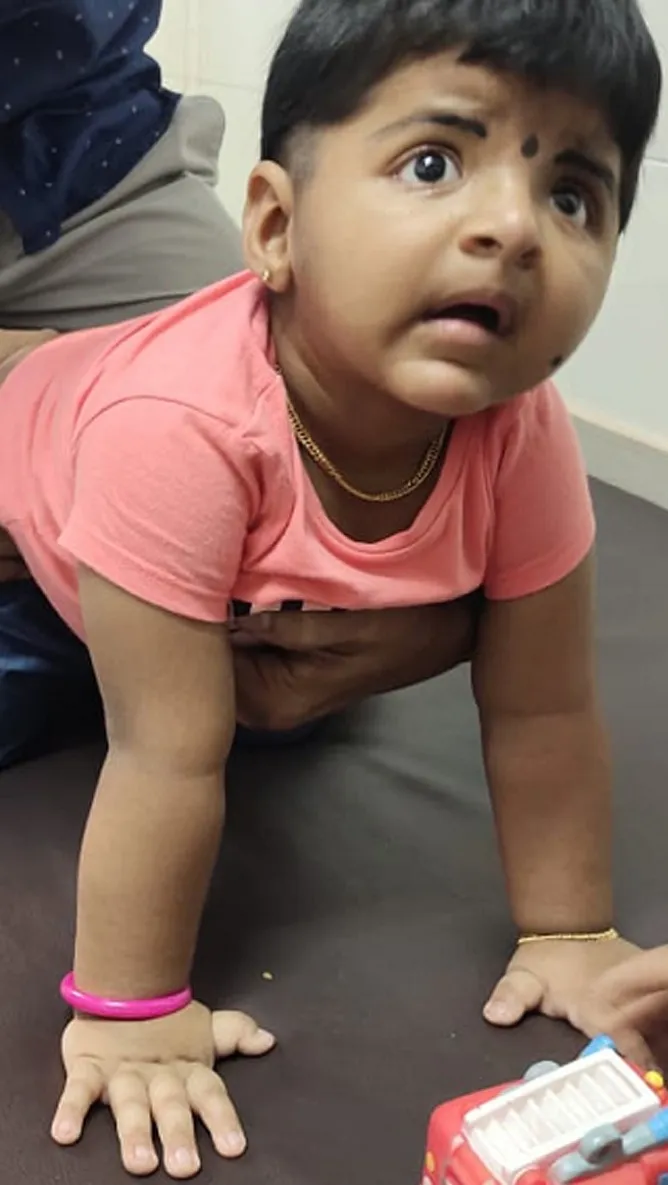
child with features of RSTS.
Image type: medical_photograph (skin_photograph)